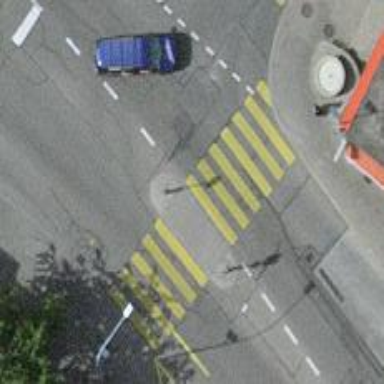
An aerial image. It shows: Marked road crossing with pedestrian island.